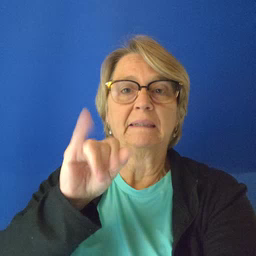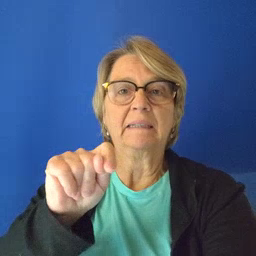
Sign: hesheit